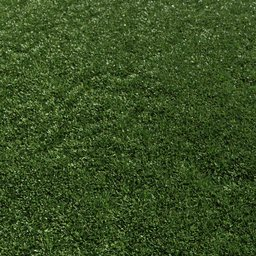
Label: nature